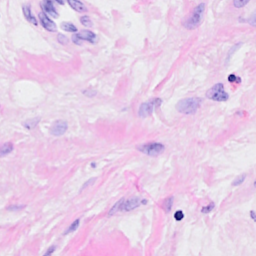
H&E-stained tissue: Breast